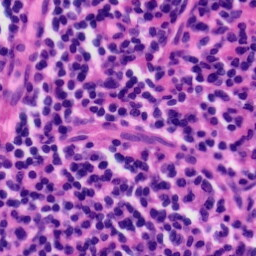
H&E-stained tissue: Tonsil